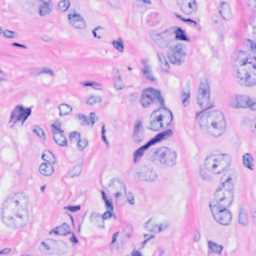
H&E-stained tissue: Breast